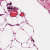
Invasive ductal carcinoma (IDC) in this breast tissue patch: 0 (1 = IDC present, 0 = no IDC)